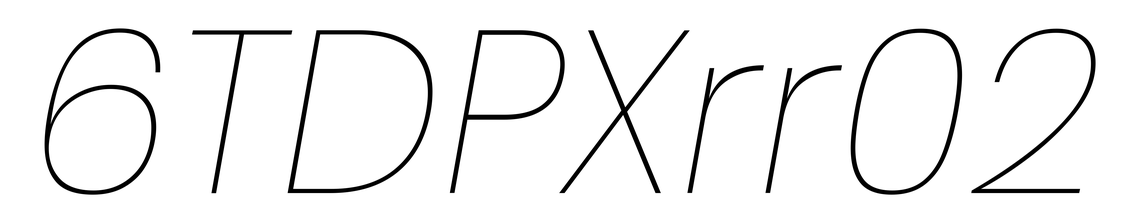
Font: Poppins-ThinItalic